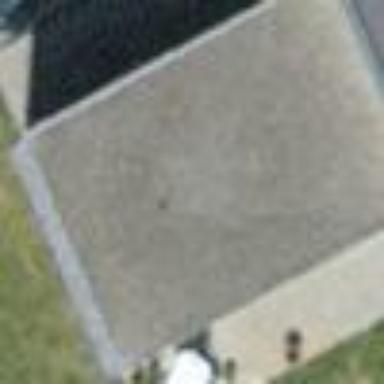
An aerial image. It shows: Garage.